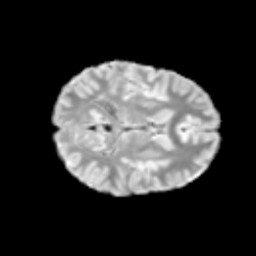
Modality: T2w
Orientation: axial
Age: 13
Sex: female
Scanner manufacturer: siemens
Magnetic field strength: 3 T
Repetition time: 3.8 s
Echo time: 0.07 s